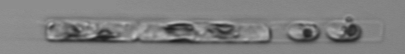
Label: Guinardia_delicatula_TAG_internal_parasite